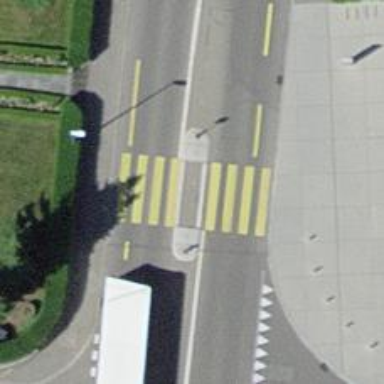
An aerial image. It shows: Uncontrolled zebra crossing with marked island on the road.